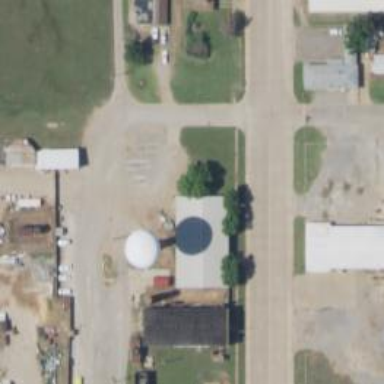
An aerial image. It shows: Water tower that is man-made.